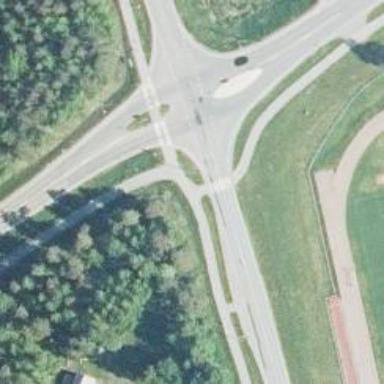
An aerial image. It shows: Asphalt cycleway.